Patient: sex M, age 76
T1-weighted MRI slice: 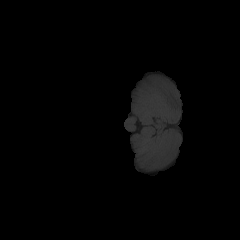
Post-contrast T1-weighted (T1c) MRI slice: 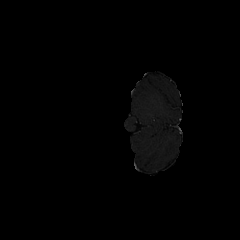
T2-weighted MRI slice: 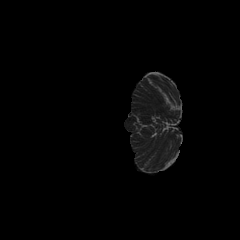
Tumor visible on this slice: no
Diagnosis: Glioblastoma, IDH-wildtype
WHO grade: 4